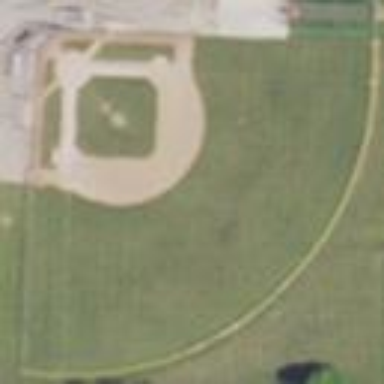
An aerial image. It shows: Baseball pitch for leisure land.